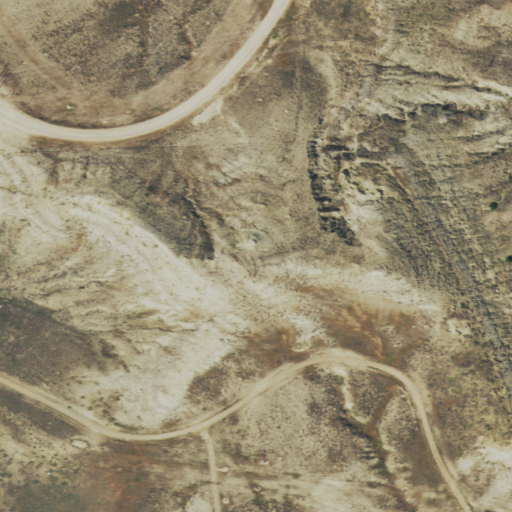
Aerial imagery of mountain in Wyoming named Monument Hill containing grassland, shrub, open development, and low intensity development